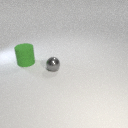
small gray metal sphere to the right of large green rubber cylinder